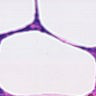
Metastatic tissue present: no